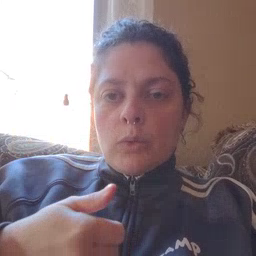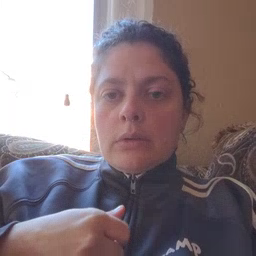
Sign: every